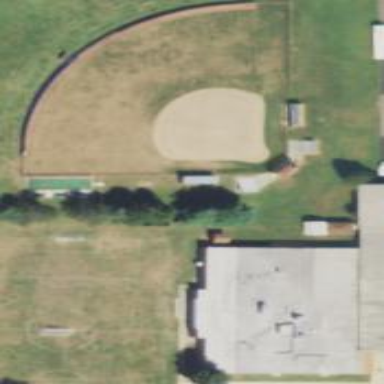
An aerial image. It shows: Baseball pitch for leisure land.